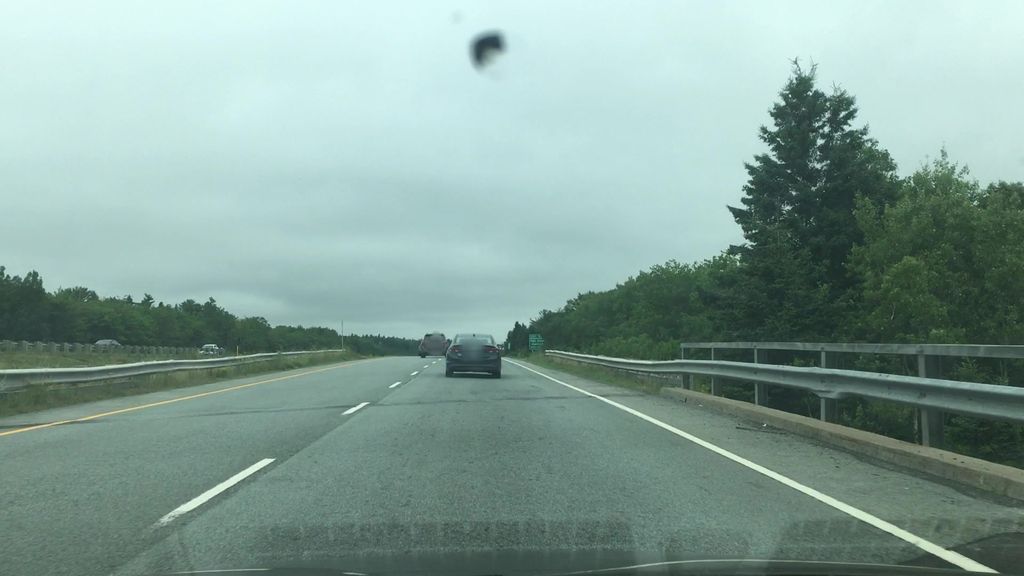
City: halifax